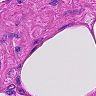
Metastatic tissue present: no